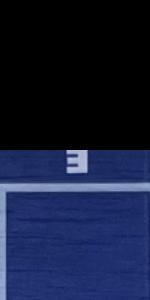
Label: Empty